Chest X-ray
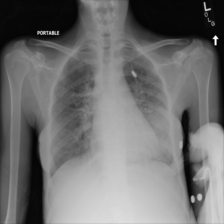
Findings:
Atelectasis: negative
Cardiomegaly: negative
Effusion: negative
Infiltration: negative
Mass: negative
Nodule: negative
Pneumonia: negative
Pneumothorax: negative
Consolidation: negative
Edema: negative
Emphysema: negative
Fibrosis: negative
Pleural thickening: negative
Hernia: negative